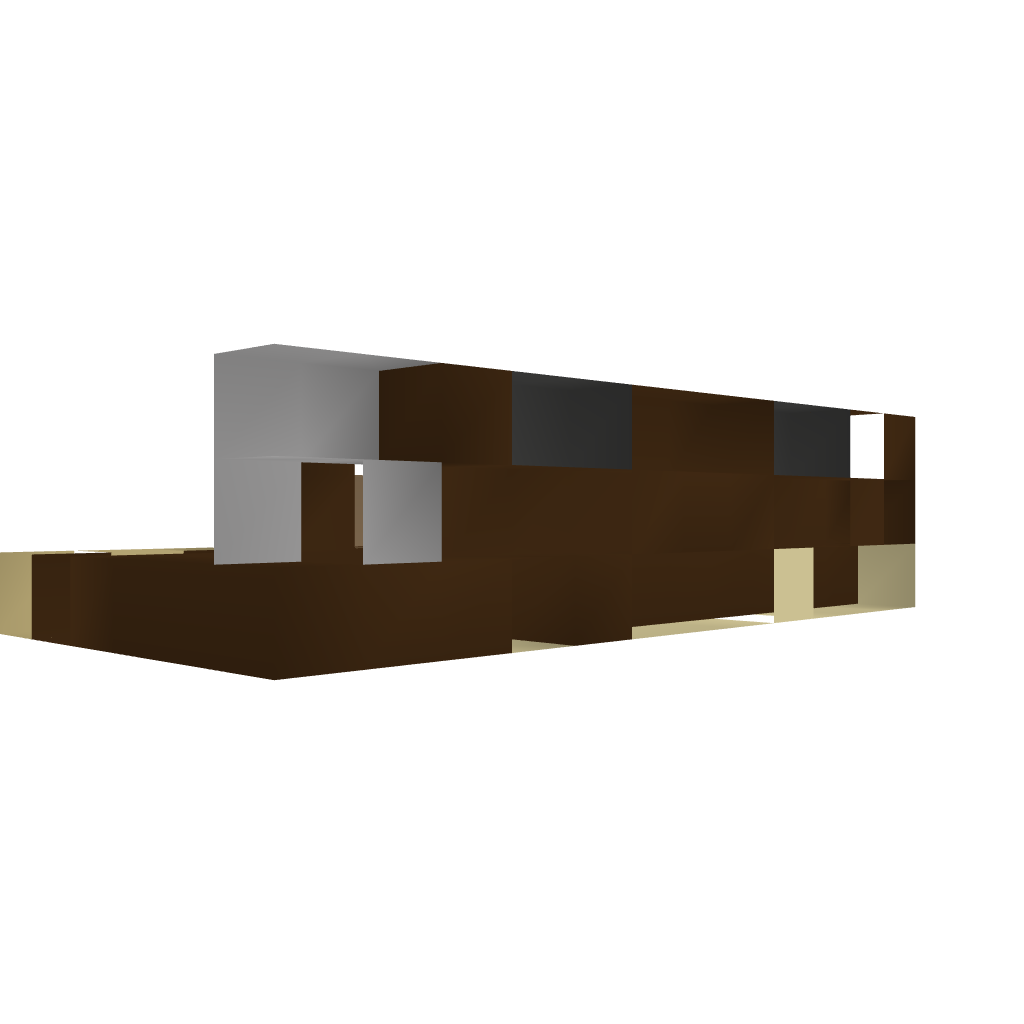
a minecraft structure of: small Western Style Jail